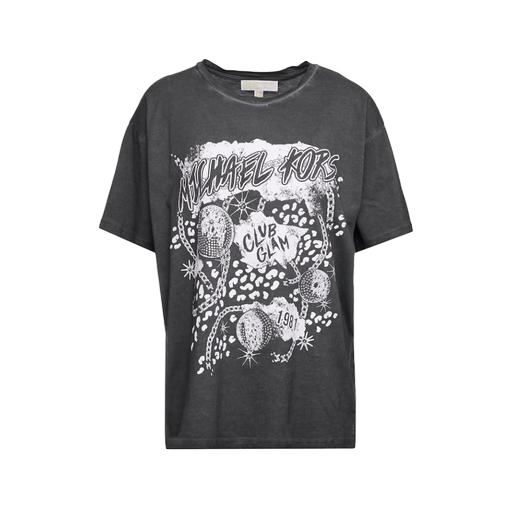
printed t-shirt, black printed t-shirt, graphic t-shirt, white background